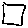
Label: square